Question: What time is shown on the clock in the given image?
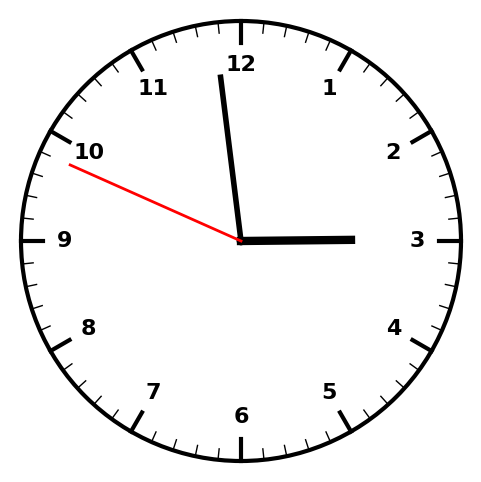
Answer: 02:58:49